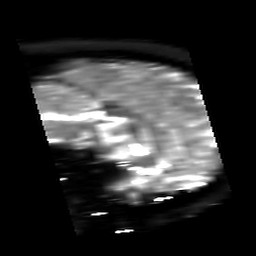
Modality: T2starmap
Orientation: sagittal
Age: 23
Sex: male
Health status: ill